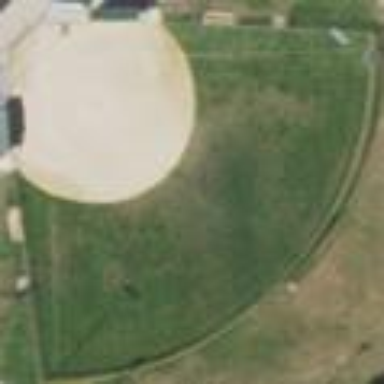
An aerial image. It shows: Baseball pitch for leisure land.